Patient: sex F, age 22
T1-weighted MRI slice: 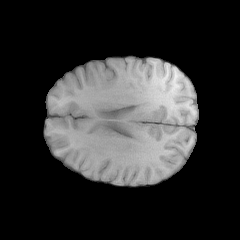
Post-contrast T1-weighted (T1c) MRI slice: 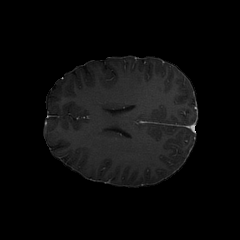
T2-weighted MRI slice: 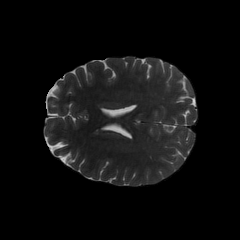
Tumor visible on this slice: no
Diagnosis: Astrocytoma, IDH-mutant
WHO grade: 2